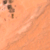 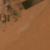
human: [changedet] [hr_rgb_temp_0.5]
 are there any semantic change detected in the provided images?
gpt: More buildings and new parks are present in the desert.